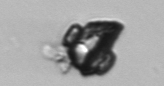
Label: Delphineis